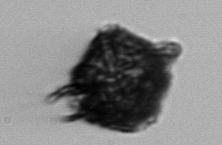
Label: Gonyaulax